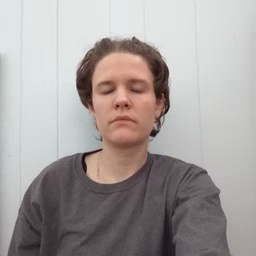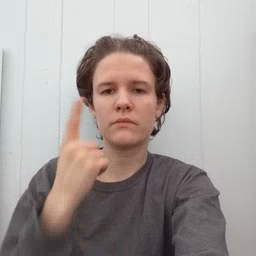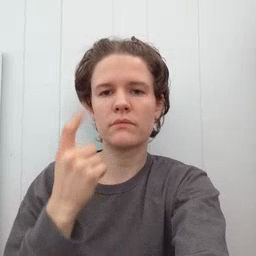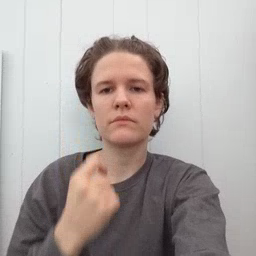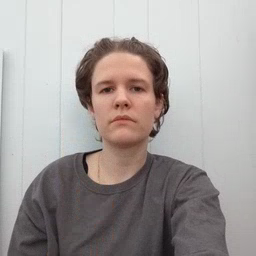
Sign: cry